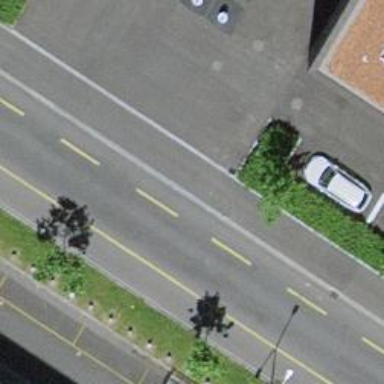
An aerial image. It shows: Sidewalk.